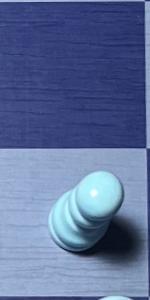
Label: Pawn_White